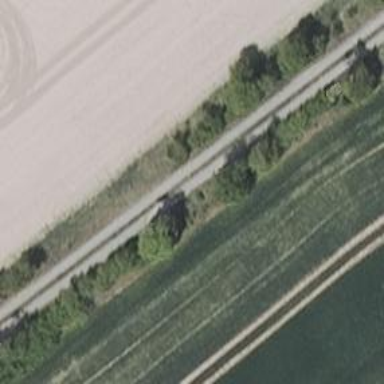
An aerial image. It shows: Row of deciduous broadleaved trees.